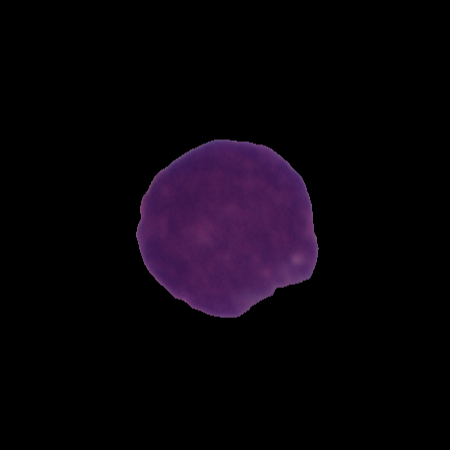
Label: cancer